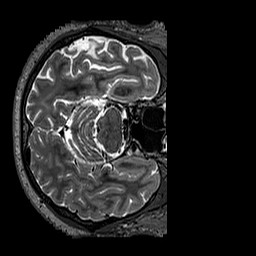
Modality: T2w
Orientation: axial
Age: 47
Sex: male
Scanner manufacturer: siemens
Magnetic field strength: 3 T
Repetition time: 3.2 s
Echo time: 0.567 s